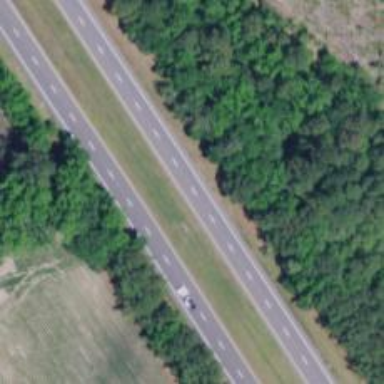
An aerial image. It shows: Trunk highway.